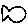
Label: fish